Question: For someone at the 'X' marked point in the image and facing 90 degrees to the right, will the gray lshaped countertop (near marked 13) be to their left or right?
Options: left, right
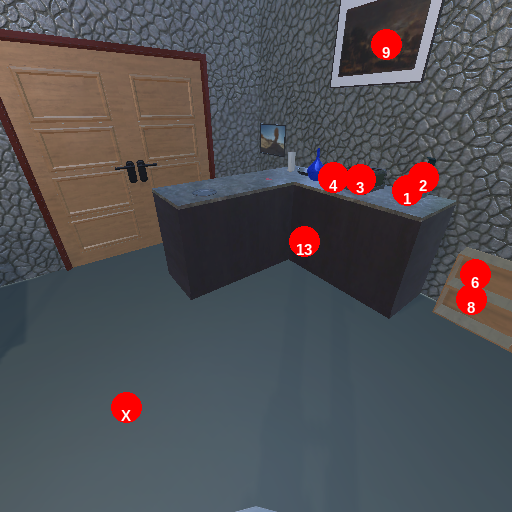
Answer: left